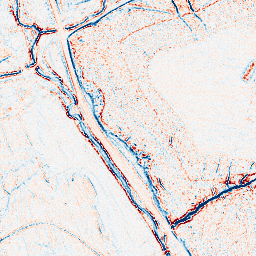
Category: edge_preserving
Decomposition family: bilateral
Decomposition parameters: d: 5
sigma_color: 75
sigma_space: 25
Upsampling method: bilinear
Upsampling parameters: scale: 2
Upsampling scale: 2